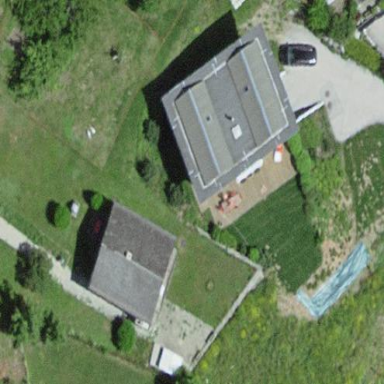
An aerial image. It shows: Residential building.